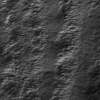
Label: not_dusty